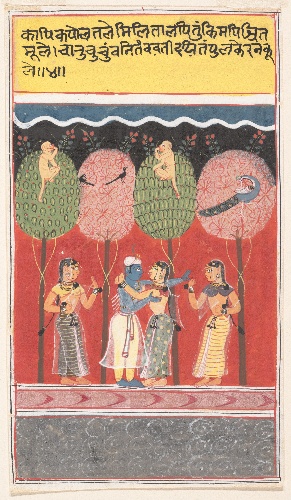
Date: ca. 1630–40
Object type: Folio
Classification: Paintings
Medium: Opaque watercolor and silver on paper
Culture: India (Madhya Pradesh, Malwa)
Dimensions: 4 1/2 x 8 in. (11.4 x 20.3 cm)
Department: Asian Art
Credit line: Cynthia Hazen Polsky and Leon B. Polsky Fund, 2003
Accession year: 2003
Repository: Metropolitan Museum of Art, New York, NY
Tags: Monkeys|Women|Peacocks|Trees|Krishna